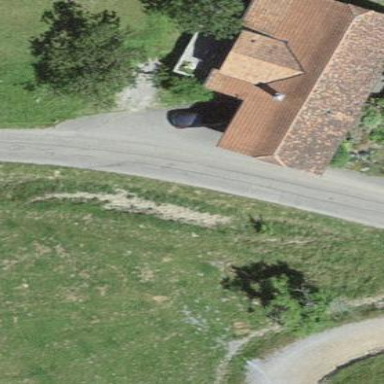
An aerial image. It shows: Detached building with half-hipped roof shape.